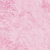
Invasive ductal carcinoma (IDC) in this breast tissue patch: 0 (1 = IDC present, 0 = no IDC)